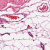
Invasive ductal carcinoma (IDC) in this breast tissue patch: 0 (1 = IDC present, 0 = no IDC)